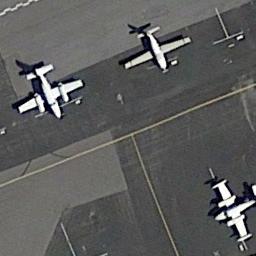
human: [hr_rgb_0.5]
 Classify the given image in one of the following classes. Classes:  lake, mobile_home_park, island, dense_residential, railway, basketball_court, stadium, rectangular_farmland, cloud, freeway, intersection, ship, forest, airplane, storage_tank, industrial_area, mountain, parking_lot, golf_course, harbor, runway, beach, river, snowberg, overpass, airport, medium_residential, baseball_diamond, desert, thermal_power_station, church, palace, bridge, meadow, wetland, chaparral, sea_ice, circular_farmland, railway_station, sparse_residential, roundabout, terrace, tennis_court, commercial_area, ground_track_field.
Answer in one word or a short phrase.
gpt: airplane